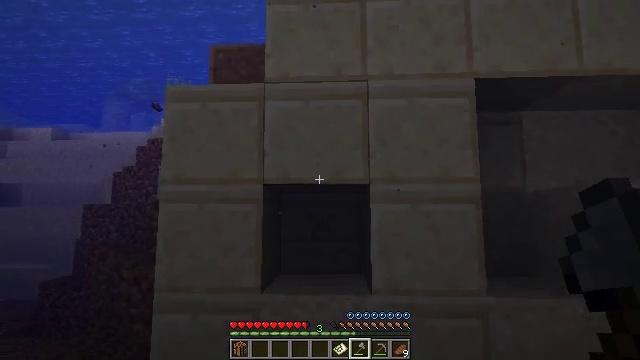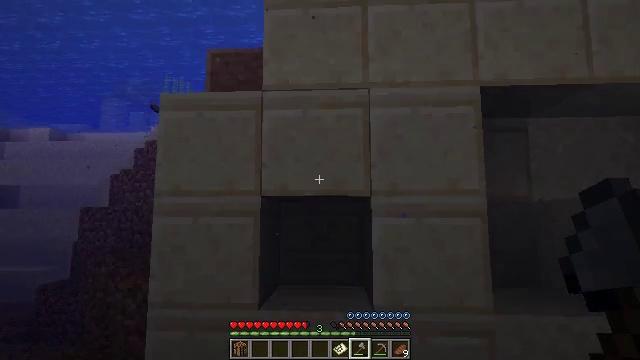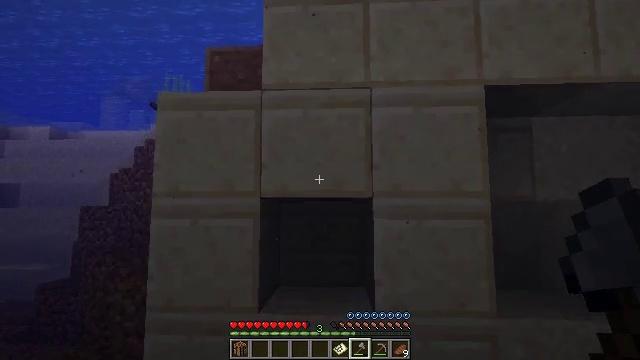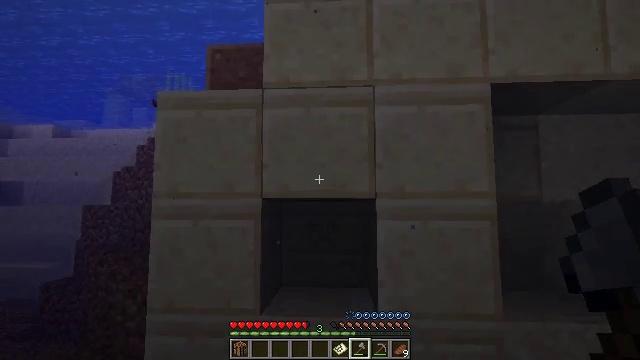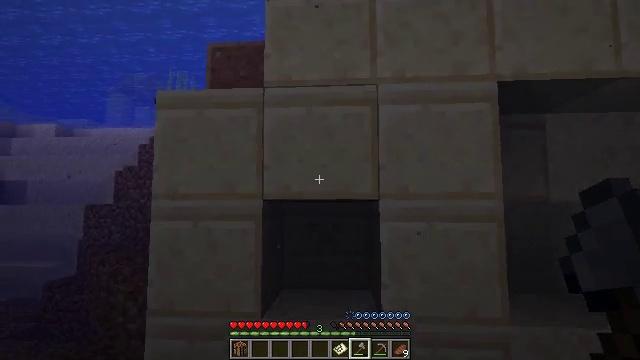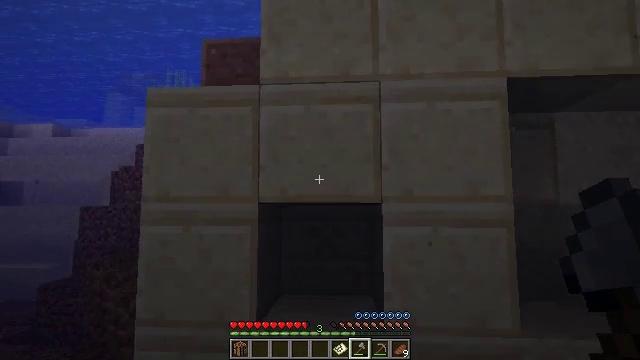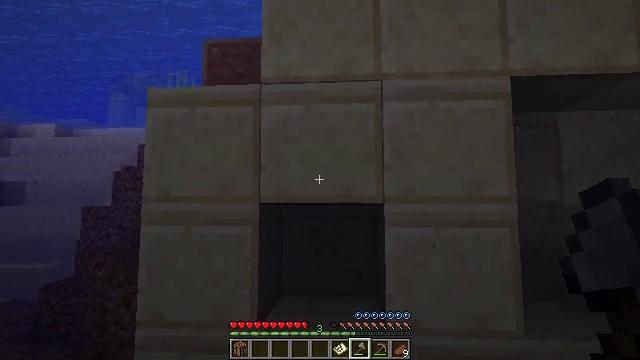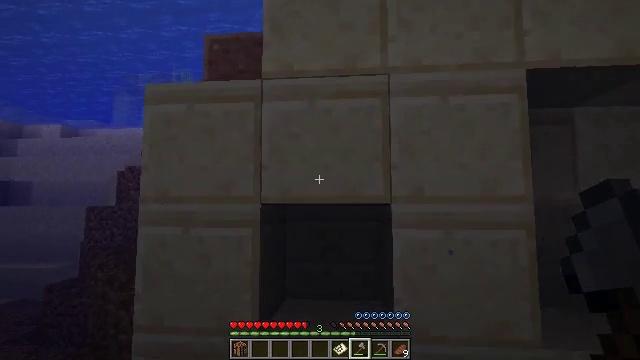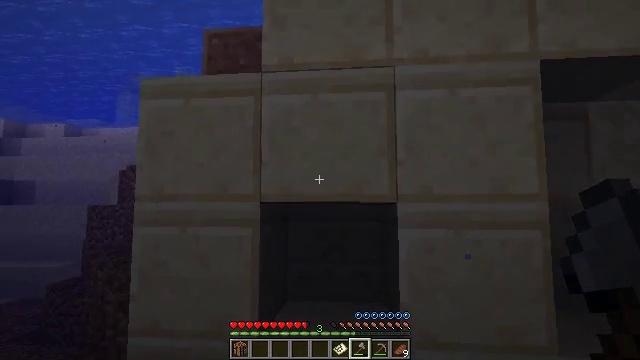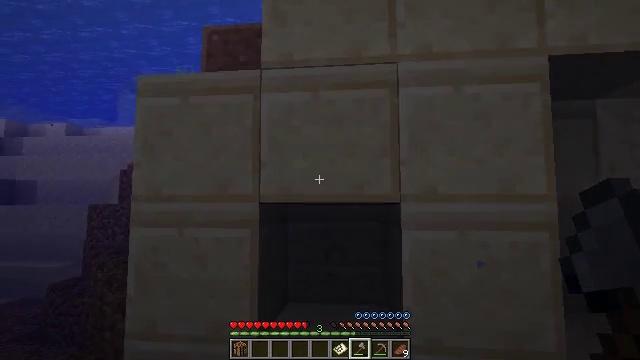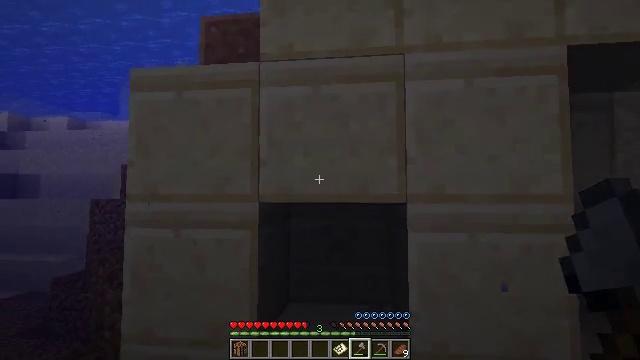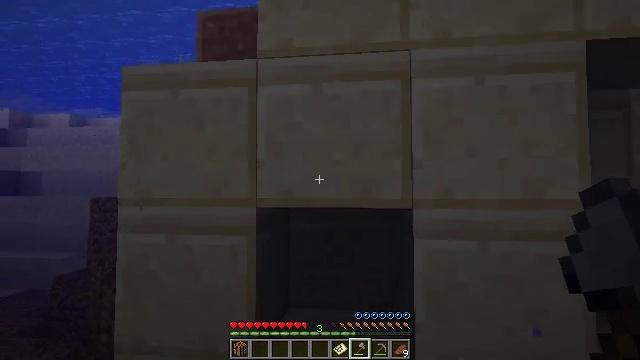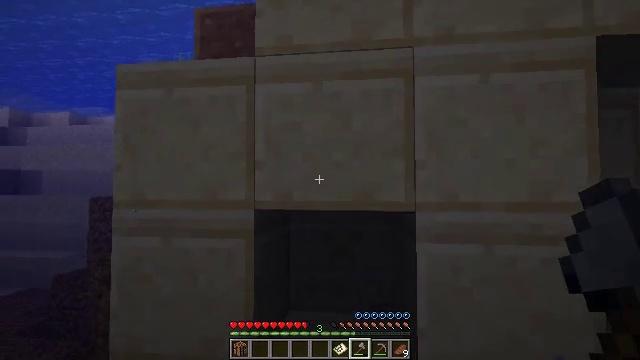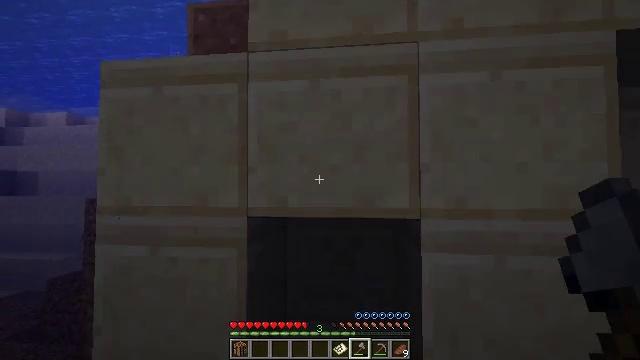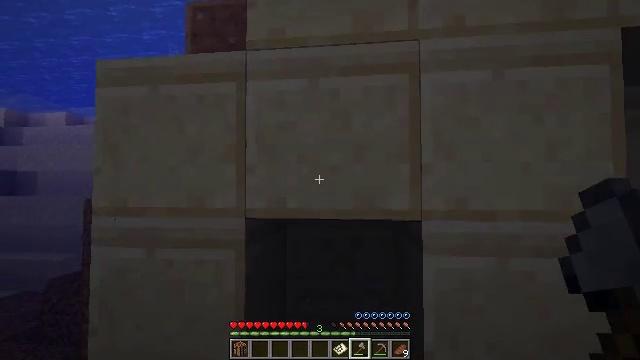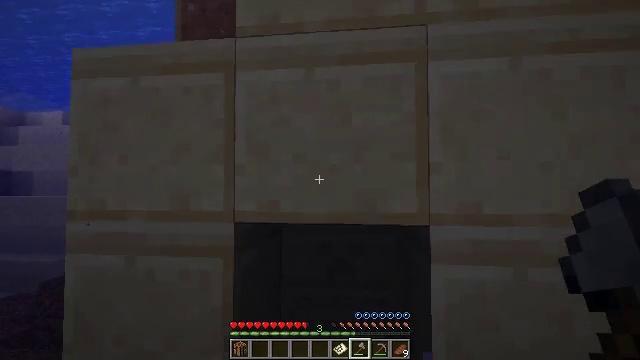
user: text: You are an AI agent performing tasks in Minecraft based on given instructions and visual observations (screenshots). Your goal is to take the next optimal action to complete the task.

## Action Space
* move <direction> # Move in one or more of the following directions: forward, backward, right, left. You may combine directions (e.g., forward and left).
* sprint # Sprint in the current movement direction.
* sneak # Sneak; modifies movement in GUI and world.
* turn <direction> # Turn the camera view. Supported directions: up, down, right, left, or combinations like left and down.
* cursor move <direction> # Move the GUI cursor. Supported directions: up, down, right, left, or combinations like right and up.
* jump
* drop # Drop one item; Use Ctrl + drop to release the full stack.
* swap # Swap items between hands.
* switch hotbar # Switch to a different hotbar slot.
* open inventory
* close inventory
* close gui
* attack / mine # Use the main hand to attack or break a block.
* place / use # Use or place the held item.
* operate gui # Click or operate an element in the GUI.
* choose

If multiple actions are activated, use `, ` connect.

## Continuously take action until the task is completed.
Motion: motion action
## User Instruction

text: Break polished granite.
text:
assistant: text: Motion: move forward
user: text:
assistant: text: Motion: move forward
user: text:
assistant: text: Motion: move forward
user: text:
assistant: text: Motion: move forward
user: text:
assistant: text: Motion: move forward
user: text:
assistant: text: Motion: move forward
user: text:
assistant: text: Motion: move forward
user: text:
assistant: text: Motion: move forward
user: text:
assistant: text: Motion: move forward, jump
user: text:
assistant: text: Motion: move forward, turn down, jump
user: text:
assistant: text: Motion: move forward
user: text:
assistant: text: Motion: move forward
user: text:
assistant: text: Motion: move forward
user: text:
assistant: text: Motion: move forward
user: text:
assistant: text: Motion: move forward
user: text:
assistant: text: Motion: move forward, turn down
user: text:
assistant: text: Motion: move forward
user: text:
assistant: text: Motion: move forward and move left
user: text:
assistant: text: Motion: move left
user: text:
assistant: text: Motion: move forward and move left
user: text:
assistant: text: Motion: move forward and move left
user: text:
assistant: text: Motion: move forward and move left
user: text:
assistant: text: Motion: move forward
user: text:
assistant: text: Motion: move forward
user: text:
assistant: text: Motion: move forward, turn right, attack / mine
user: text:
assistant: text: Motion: turn right and up, attack / mine
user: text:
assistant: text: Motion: turn right and up, attack / mine
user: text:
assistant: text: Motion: turn right, attack / mine
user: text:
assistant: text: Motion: attack / mine
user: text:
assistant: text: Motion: turn right, attack / mine